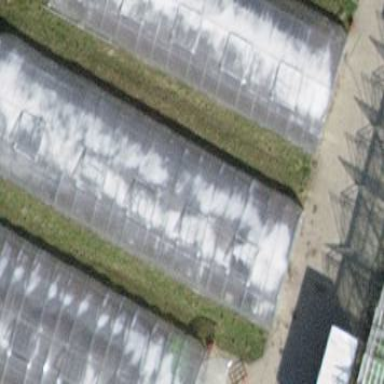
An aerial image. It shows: Greenhouse.